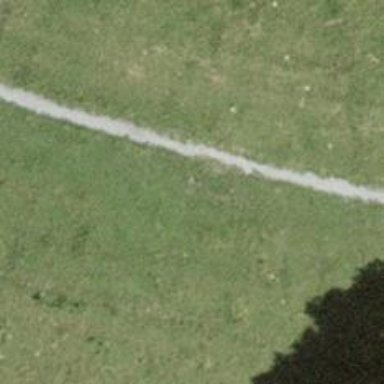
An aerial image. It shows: Path with fine gravel surface. The trail visibility is excellent.